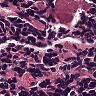
Metastatic tissue present: no